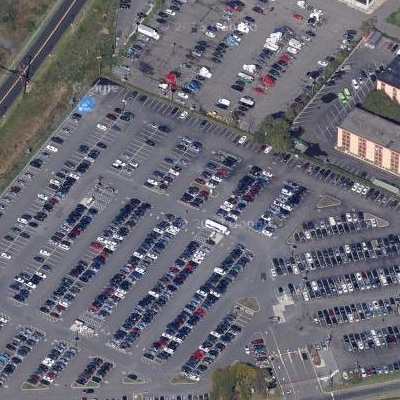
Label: Parking